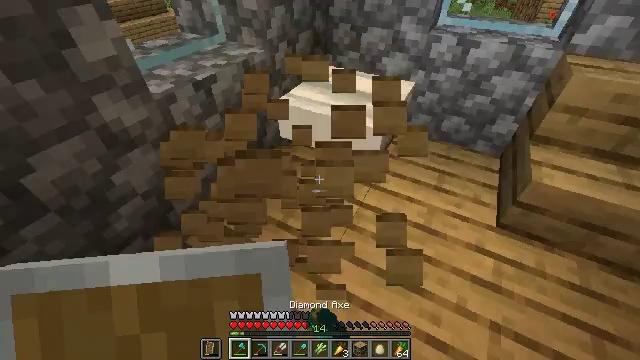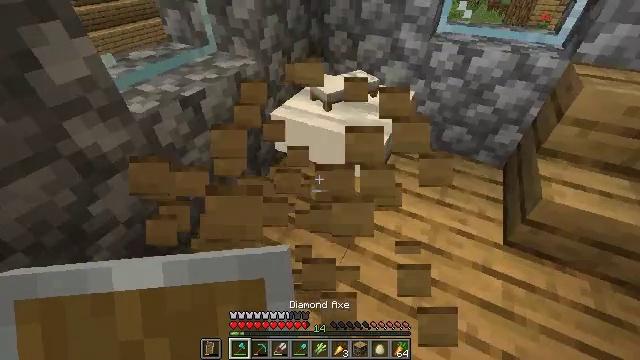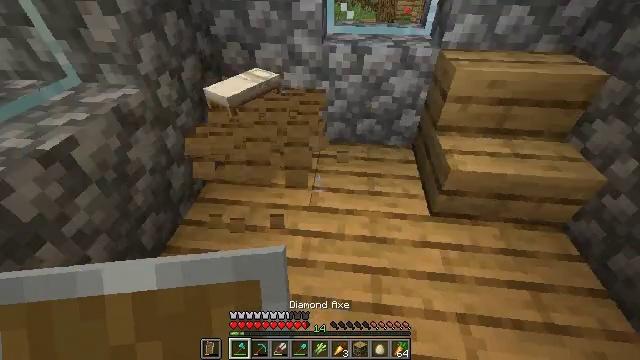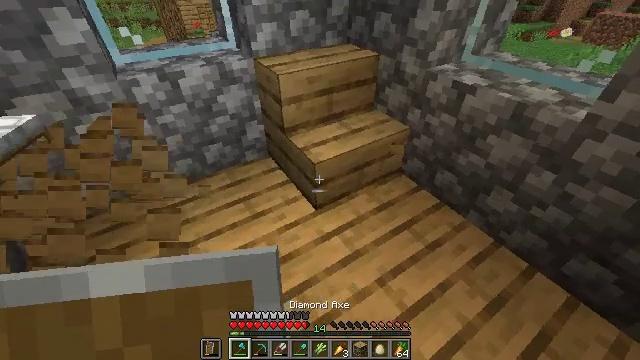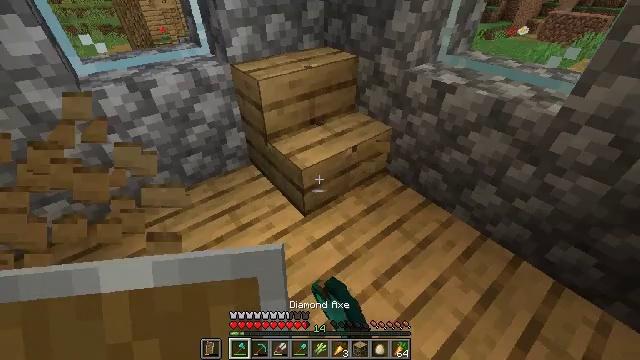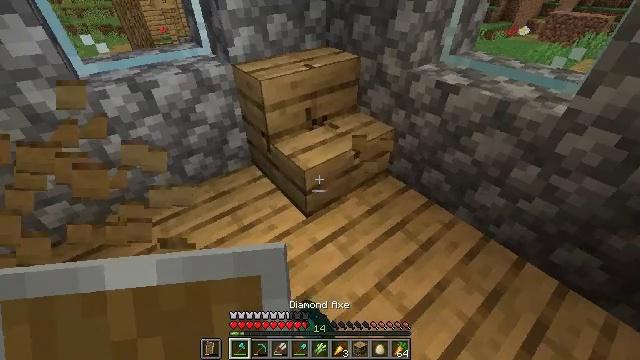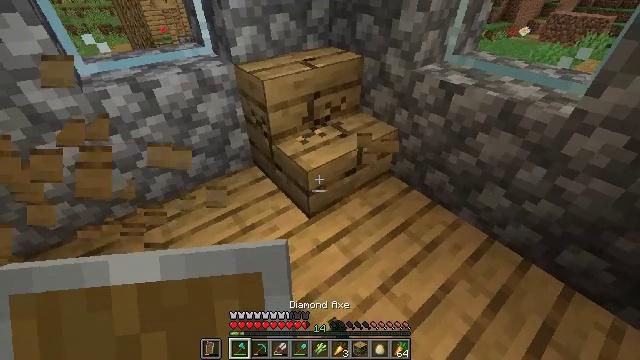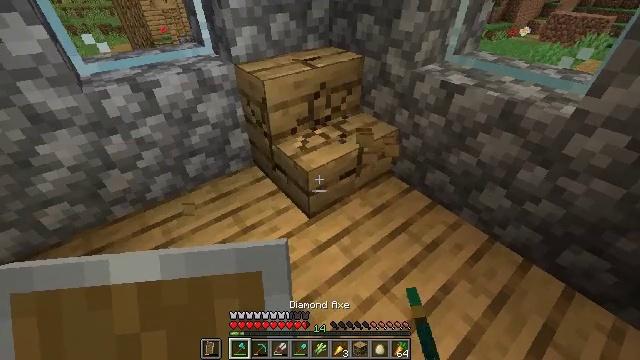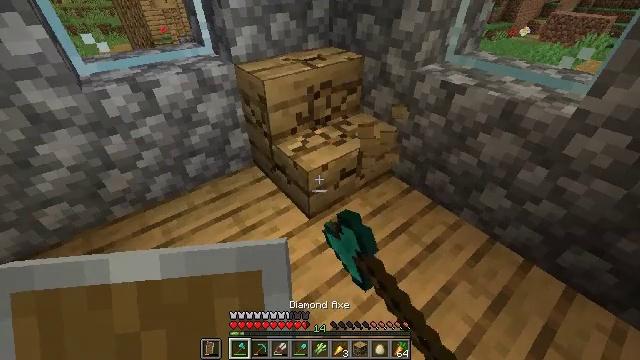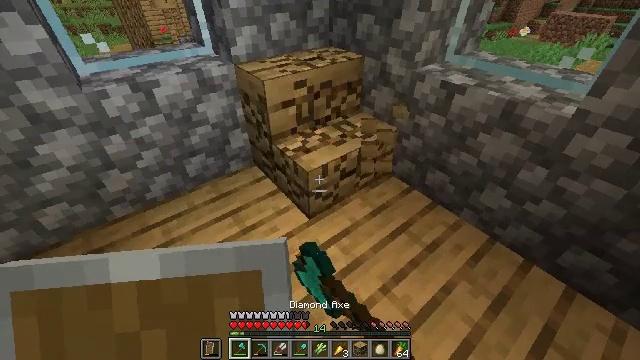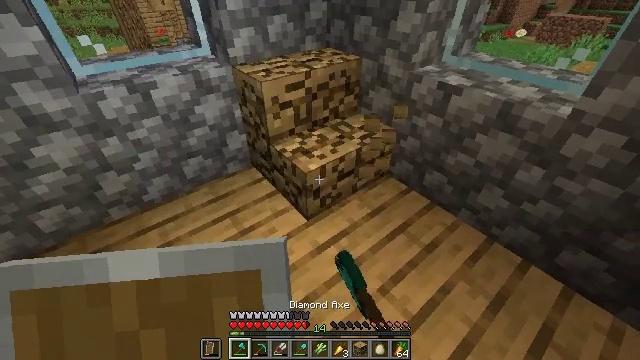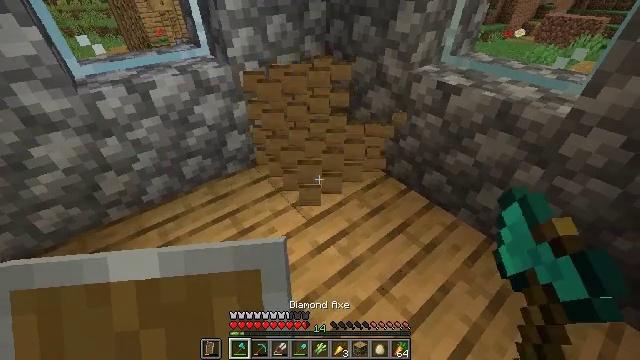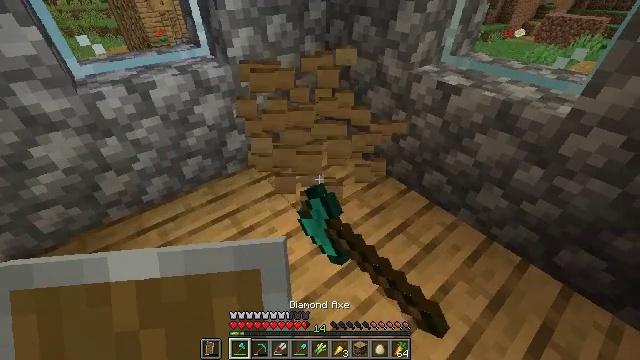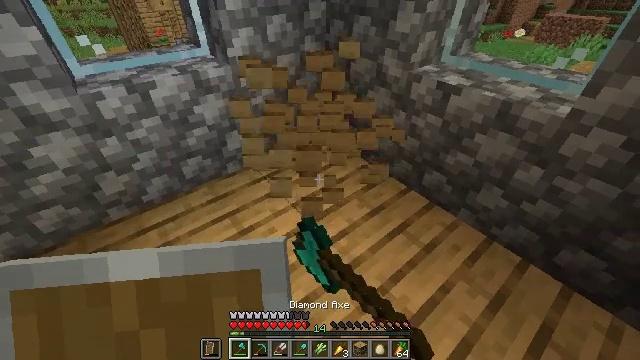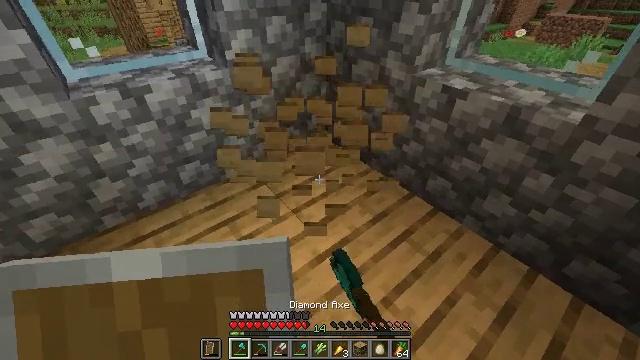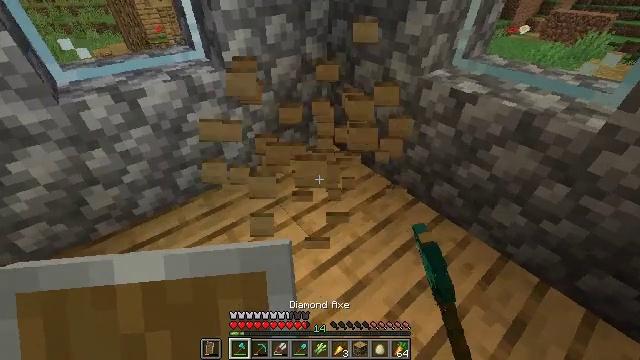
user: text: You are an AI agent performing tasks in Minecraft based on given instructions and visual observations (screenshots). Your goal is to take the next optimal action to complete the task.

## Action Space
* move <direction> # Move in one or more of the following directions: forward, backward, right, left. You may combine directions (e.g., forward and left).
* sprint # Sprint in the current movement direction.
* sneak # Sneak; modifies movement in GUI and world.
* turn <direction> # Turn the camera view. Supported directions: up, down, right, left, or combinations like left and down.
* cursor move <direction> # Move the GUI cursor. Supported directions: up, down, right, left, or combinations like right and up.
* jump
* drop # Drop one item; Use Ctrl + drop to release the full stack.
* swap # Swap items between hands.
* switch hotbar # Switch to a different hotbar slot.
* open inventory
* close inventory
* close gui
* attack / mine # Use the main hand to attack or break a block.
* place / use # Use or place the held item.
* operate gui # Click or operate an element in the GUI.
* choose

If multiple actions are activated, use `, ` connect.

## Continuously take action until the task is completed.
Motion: motion action
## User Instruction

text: Remove the oak stairs to repurpose them.
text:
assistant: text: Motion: move forward, turn right, attack / mine
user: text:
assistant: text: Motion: move forward, turn right, attack / mine
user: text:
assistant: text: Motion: turn right and up, attack / mine
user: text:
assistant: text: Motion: turn right, attack / mine
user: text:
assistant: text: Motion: attack / mine
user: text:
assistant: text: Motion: attack / mine
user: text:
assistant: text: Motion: attack / mine
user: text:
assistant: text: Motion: attack / mine
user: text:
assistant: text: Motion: attack / mine
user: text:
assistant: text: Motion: attack / mine
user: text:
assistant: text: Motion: attack / mine
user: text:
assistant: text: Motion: attack / mine
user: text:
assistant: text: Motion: attack / mine
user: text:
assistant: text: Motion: move forward, attack / mine
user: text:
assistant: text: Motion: move forward, attack / mine
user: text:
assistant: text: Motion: no_op